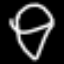
Label: diamond